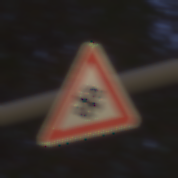
Verkehrszeichen: SchneeOderEisglaette
Umgebung: Outdoor, Suburban
Tageszeit: Night
Wetter: PartlyCloudy
Licht: Artificial
Jahreszeit: NotSpecified
Kontrast: LowContrast